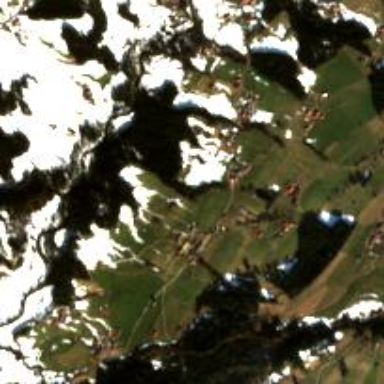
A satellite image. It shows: Small hamlet.